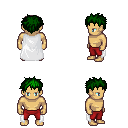
a pixel art fantasy rpg character, male body template, human, tanned skin, white cape, red pants, green bedhead hairstyle, four views (front, back, left, right), 2x2 character sprite sheet, small pixel art, hard edges, no anti-aliasing